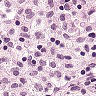
Metastatic tissue present: no